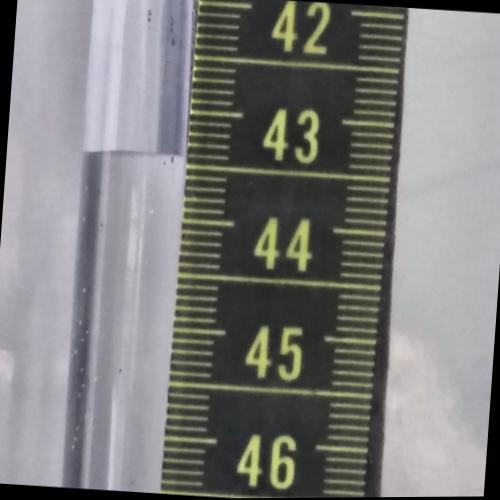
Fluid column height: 43.4 cm